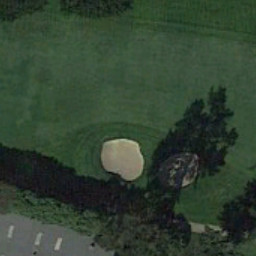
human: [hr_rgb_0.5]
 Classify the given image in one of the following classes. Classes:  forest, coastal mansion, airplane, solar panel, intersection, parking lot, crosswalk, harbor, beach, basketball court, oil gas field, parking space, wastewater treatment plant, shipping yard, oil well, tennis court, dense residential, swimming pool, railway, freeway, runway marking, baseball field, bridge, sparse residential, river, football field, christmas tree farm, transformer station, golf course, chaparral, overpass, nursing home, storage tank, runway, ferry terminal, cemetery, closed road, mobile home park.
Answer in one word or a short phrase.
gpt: golf course